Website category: university
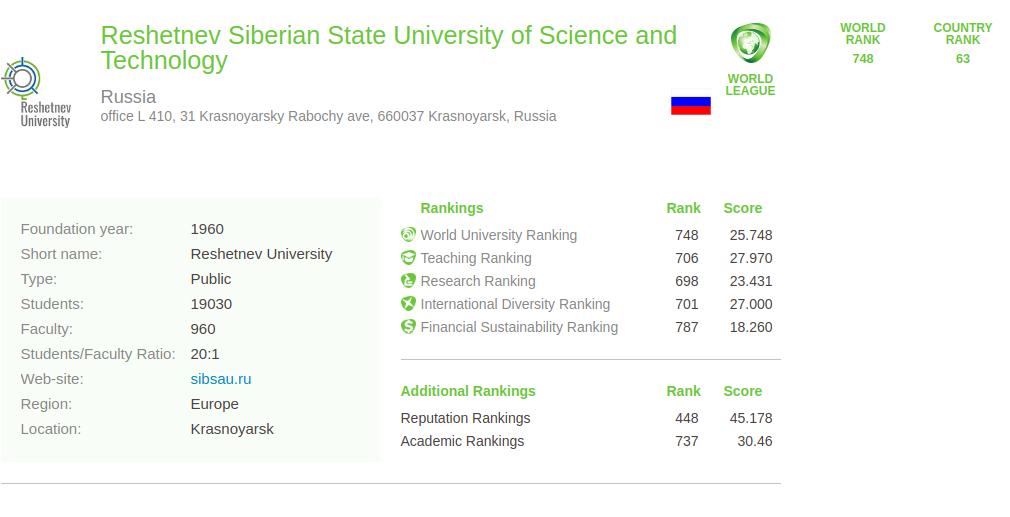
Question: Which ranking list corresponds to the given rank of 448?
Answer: Reputation Rankings

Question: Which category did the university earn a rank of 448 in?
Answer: Reputation Rankings

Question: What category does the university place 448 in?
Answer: Reputation Rankings

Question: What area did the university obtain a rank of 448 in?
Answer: Reputation Rankings

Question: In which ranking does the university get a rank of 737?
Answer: Academic Rankings

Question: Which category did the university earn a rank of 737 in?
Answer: Academic Rankings

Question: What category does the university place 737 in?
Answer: Academic Rankings

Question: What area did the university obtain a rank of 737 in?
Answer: Academic Rankings

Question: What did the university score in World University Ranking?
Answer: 25.748

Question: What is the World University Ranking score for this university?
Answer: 25.748

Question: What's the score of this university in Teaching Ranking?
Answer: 27.970

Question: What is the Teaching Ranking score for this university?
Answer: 27.970

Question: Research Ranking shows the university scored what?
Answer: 23.431

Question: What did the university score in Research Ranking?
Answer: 23.431

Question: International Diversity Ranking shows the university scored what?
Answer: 27.000

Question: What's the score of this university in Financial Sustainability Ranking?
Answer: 18.260

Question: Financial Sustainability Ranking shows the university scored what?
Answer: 18.260

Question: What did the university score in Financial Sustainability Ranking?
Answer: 18.260

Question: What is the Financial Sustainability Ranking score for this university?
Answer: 18.260

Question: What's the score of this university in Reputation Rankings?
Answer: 45.178

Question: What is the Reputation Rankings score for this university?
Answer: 45.178

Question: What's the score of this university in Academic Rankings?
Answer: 30.46

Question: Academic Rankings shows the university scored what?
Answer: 30.46

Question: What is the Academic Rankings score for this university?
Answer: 30.46

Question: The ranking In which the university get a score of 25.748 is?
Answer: World University Ranking

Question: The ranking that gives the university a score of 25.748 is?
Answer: World University Ranking

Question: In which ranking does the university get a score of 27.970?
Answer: Teaching Ranking

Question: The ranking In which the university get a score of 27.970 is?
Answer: Teaching Ranking

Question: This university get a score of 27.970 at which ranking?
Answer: Teaching Ranking

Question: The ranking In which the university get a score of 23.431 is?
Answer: Research Ranking

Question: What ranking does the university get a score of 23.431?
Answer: Research Ranking

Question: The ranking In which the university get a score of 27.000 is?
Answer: International Diversity Ranking

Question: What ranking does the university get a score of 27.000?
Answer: International Diversity Ranking

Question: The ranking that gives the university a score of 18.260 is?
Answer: Financial Sustainability Ranking

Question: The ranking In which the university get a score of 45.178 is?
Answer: Reputation Rankings

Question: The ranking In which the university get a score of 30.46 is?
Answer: Academic Rankings

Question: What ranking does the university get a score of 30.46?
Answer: Academic Rankings